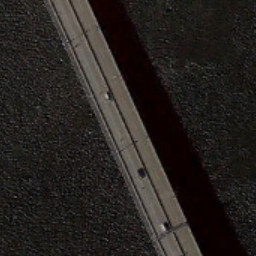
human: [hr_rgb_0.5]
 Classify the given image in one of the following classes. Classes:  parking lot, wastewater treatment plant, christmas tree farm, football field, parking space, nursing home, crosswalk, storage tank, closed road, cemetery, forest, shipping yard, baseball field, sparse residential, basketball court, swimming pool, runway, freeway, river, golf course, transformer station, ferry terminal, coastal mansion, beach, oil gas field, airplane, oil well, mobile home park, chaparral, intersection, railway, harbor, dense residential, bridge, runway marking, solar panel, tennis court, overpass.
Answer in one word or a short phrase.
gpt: bridge